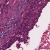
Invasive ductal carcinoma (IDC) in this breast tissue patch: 1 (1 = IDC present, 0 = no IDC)